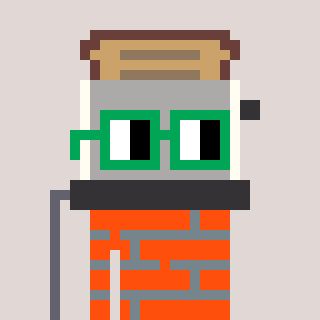
a pixel art character with square green glasses, a toaster-shaped head and a orange-colored body on a warm background